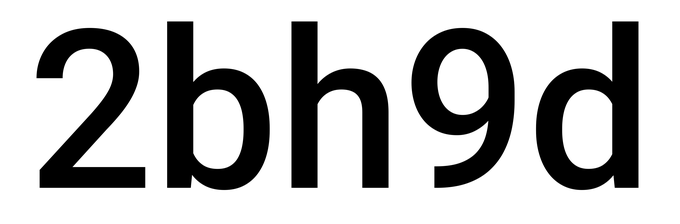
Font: Roboto_Medium